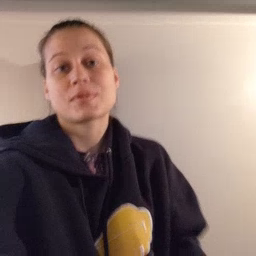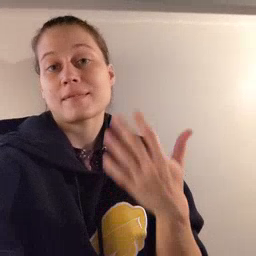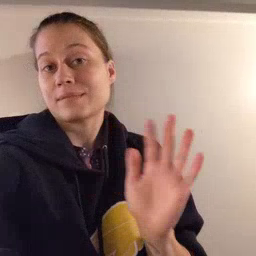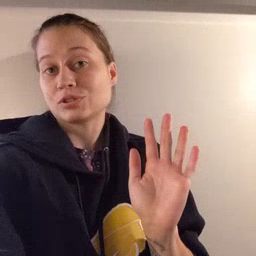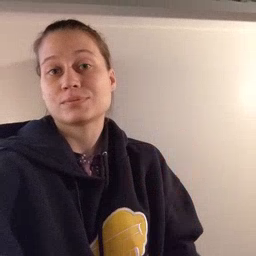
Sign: finish